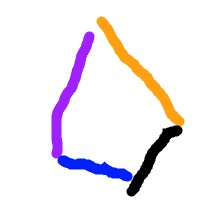
Shape: kite